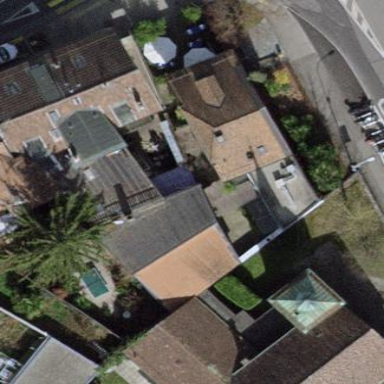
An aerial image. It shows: View of roof of building.